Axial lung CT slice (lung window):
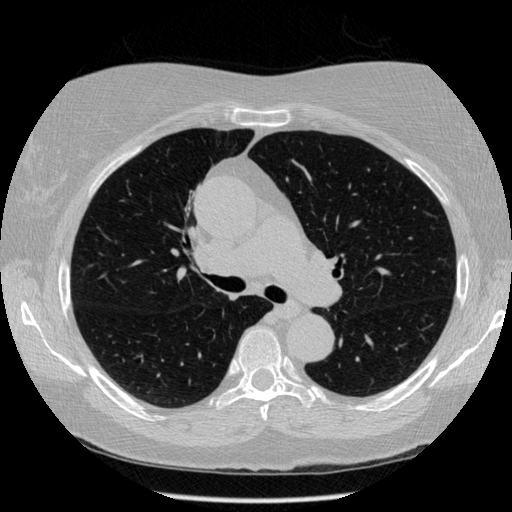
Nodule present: no